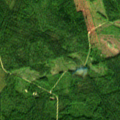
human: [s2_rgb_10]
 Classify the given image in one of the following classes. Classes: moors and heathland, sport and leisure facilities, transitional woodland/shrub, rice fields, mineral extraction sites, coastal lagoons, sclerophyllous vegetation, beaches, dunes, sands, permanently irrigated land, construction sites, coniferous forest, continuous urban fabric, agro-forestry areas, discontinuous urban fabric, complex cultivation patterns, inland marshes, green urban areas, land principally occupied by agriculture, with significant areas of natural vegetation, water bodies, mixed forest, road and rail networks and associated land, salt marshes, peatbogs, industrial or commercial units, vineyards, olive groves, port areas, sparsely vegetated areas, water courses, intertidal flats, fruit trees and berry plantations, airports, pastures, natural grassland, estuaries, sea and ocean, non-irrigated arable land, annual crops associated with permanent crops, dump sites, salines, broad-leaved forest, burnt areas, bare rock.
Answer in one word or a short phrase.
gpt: coniferous forest, mixed forest